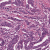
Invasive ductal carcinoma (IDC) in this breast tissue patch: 1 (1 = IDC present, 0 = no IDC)